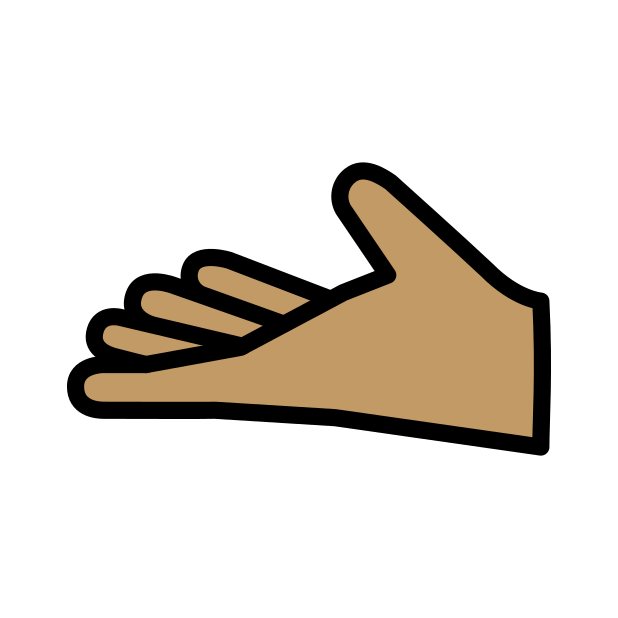
palm up hand: medium skin tone